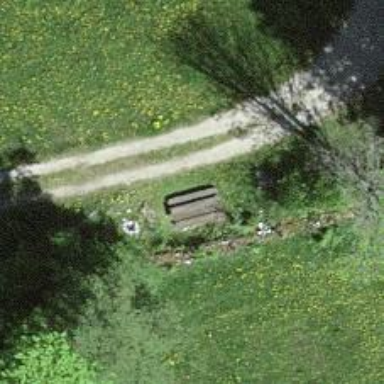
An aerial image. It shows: Picnic table located in leisure land area.